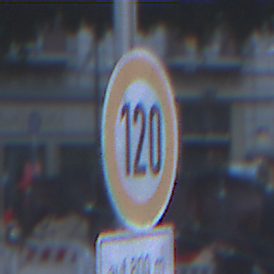
Verkehrszeichen: Geschwindigkeit120
Zusatzzeichen unten: LaengeEinerStrecke5
Umgebung: Outdoor, Urban
Tageszeit: SunriseSunset
Wetter: PartlyCloudy
Licht: Natural
Jahreszeit: NotSpecified
Kontrast: LowContrast